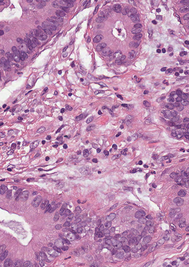
Tumor epithelial tissue: yes
Tumor-associated stroma tissue: yes
Normal tissue: no